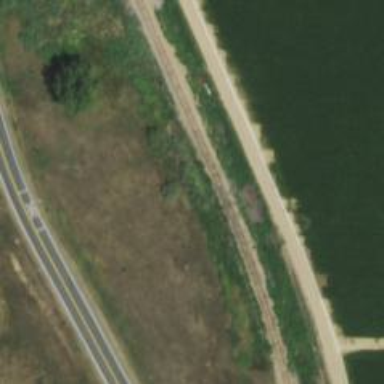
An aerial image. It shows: Railway track.